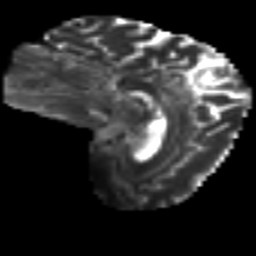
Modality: T2w
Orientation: sagittal
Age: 42
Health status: ill
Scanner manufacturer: philips
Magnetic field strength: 3 T
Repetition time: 9 s
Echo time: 0.127 s